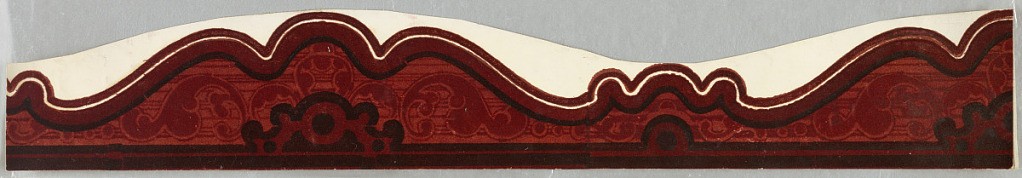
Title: Border
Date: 1850–75
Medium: Block-printed and flocked
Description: Shades of maroon and red and black flock, scalloped border with scrollwork,to be cut out.